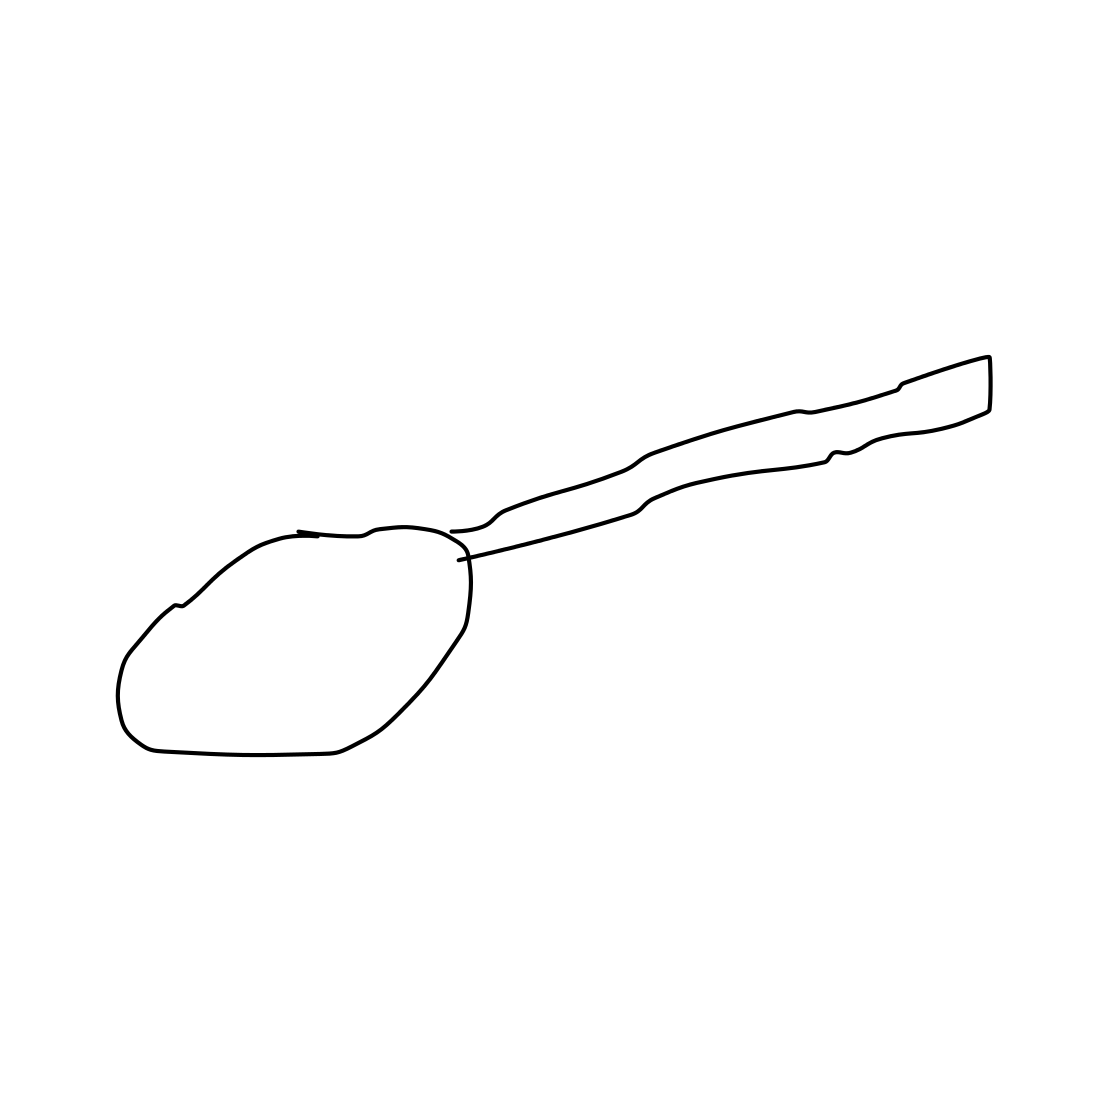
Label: spoon